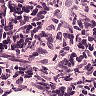
Metastatic tissue present: no